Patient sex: F
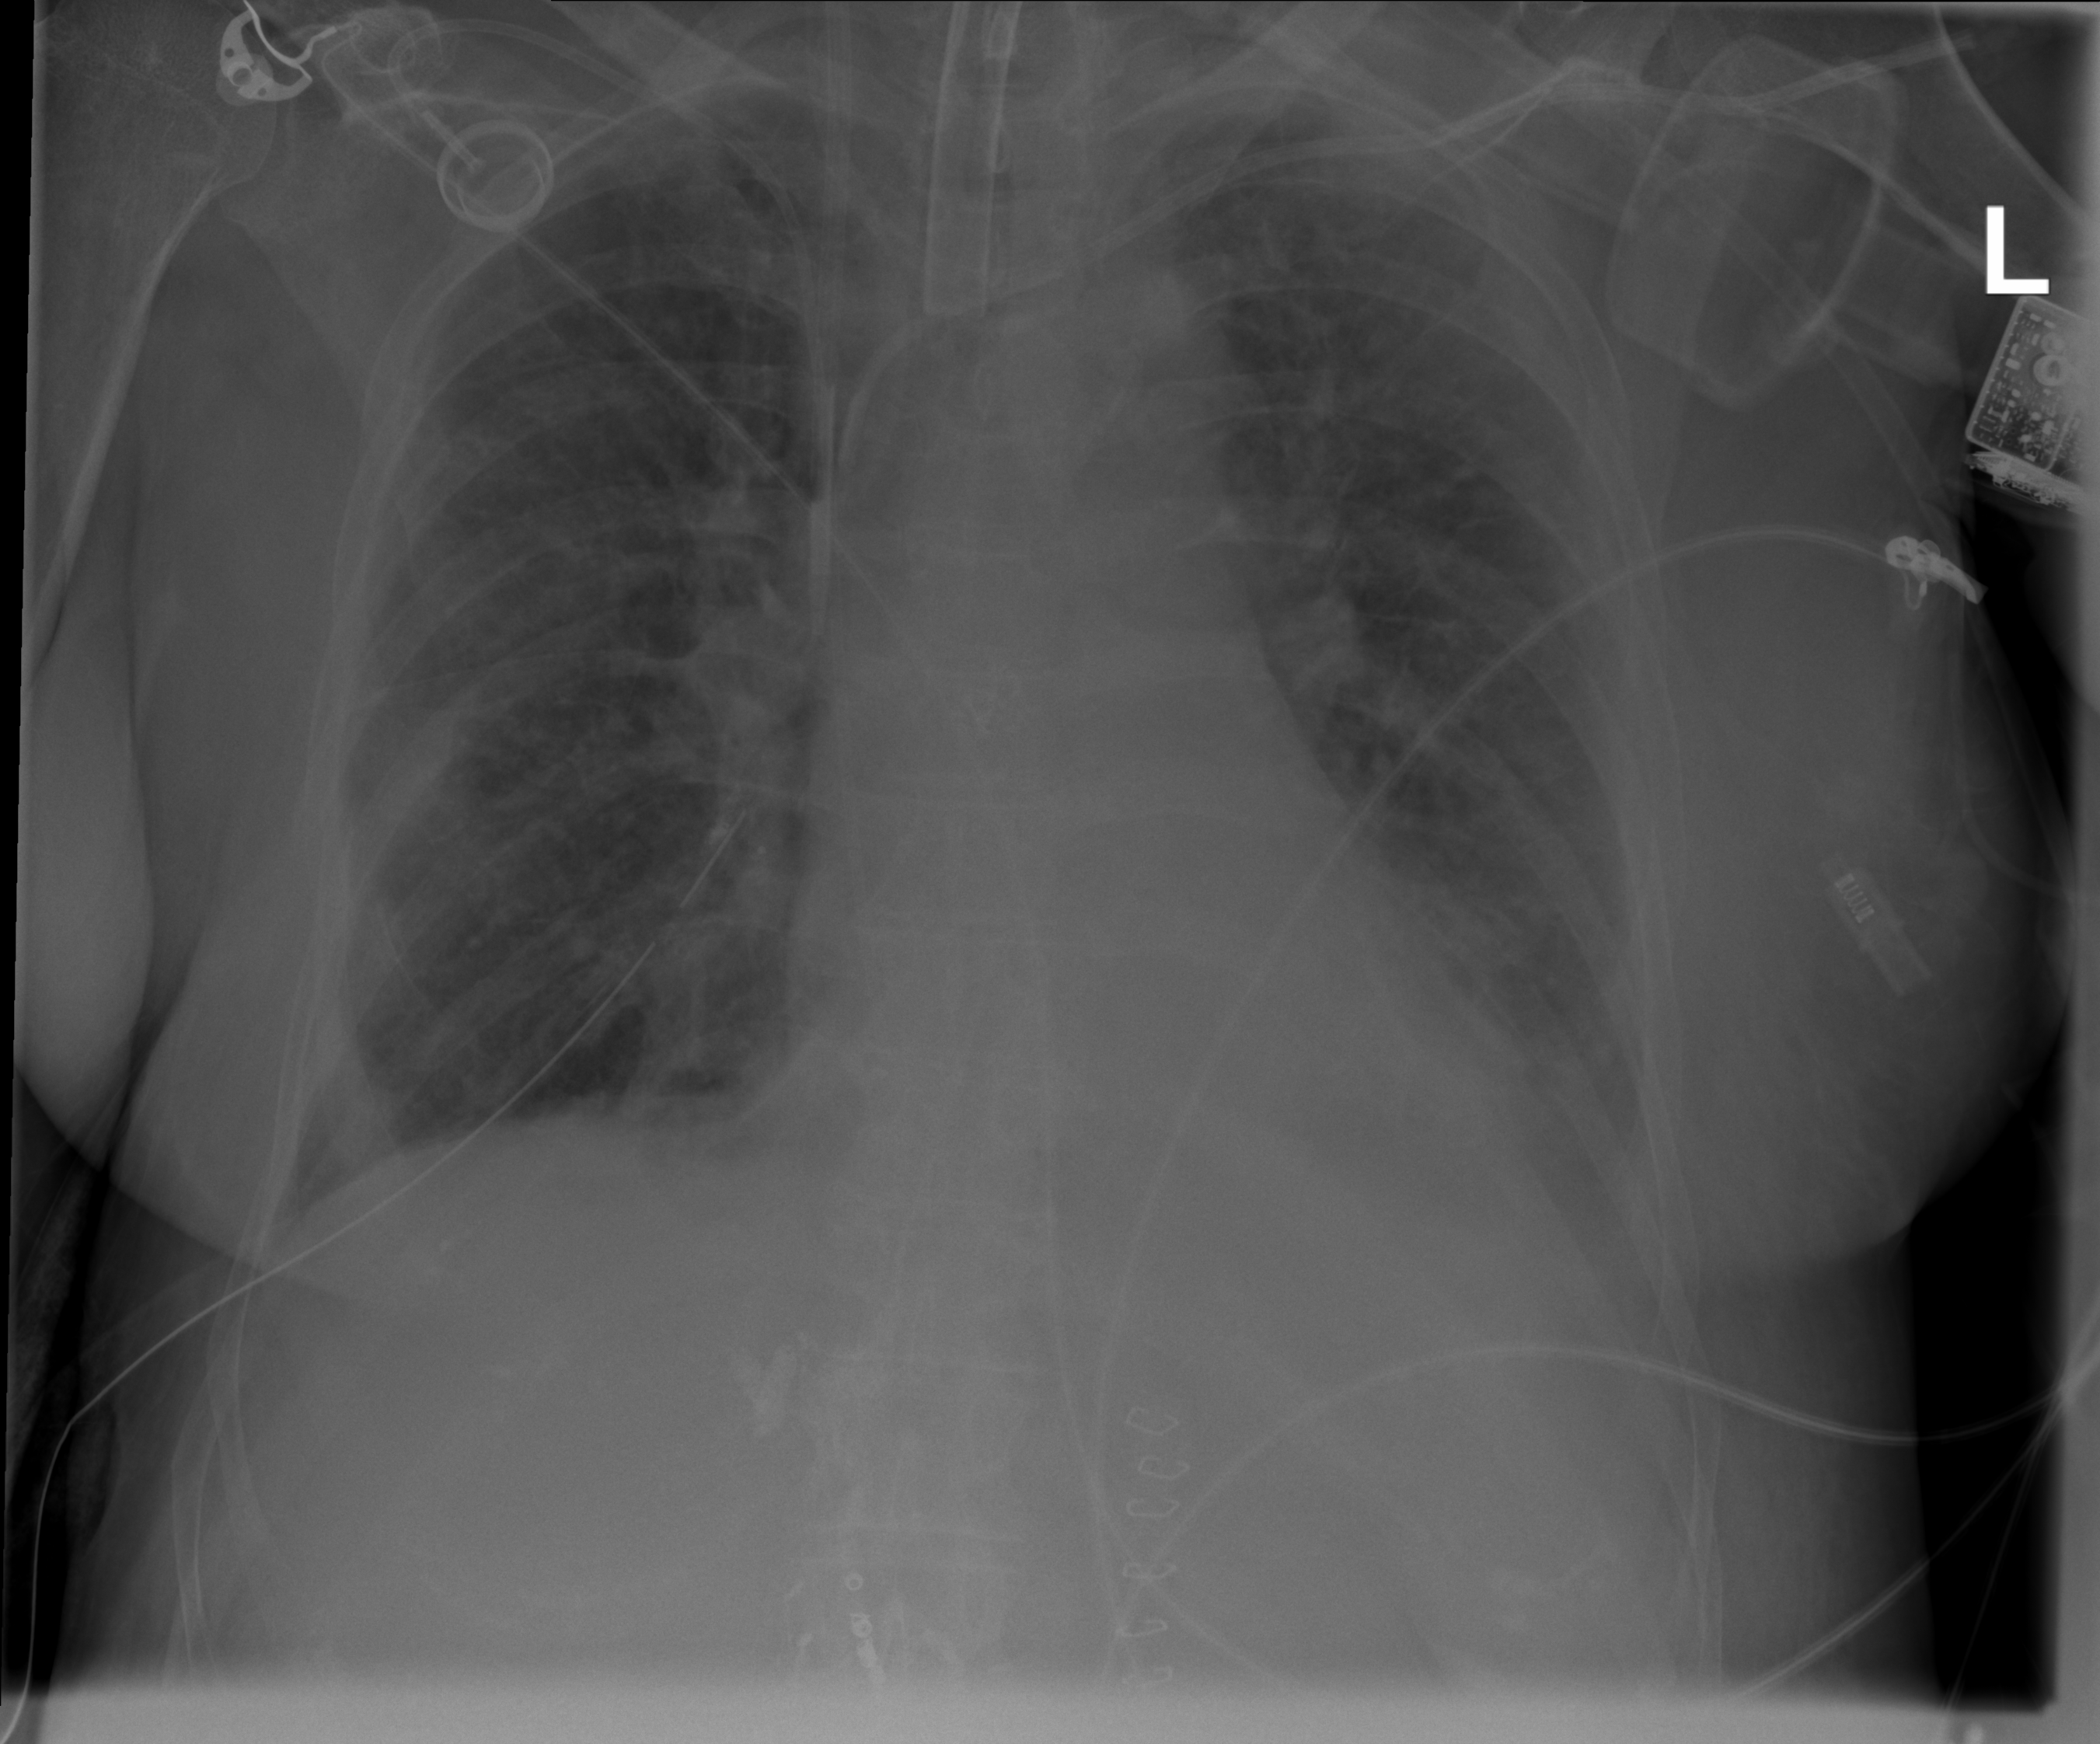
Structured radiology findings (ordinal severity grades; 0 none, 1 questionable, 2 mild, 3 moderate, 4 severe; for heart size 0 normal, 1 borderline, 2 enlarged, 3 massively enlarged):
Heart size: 0
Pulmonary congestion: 0
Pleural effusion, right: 0
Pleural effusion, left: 2
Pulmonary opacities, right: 0
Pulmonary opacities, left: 0
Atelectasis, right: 2
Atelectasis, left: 2